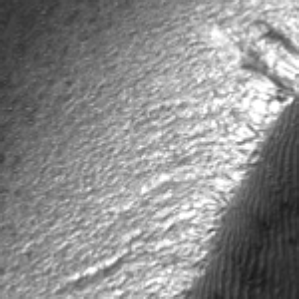
Label: frost